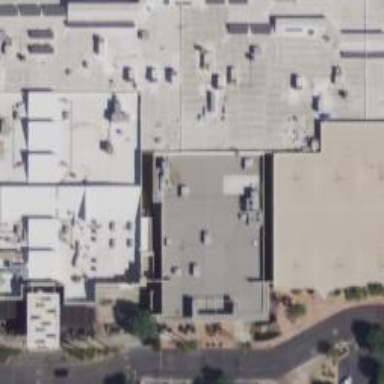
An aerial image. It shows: Building.